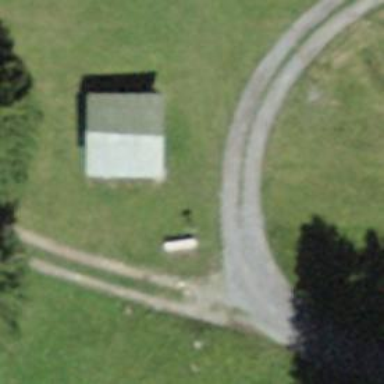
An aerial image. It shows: Bench.